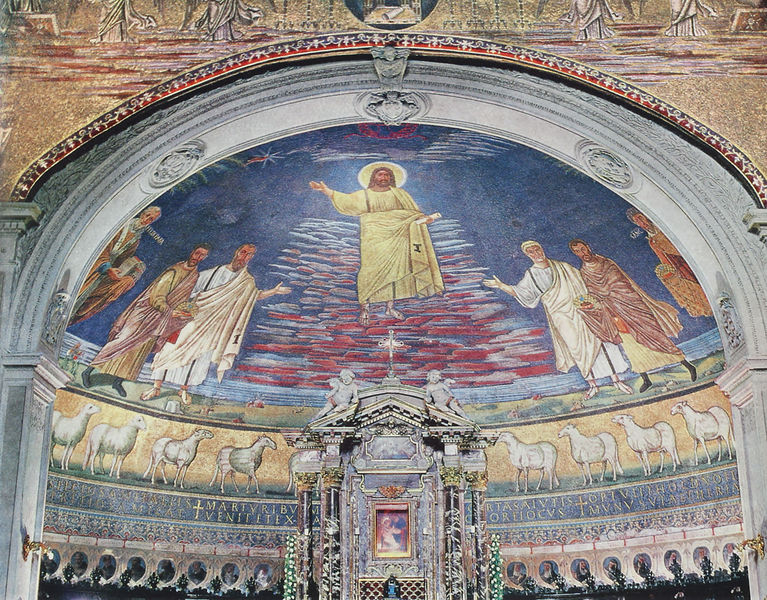
Titel: Apsismosaik
Standort: Rom, S. Cosma e Damiano (EU - I - Latium)
Schlagwörter: blau, himmel, umhang, wasser, säulen, weiss, gold, engel, bogen, figuren, kuppel, lamm, altar, rolle, heiligenschein, christus, jesus, segen, heilige, fresko, lämmer, schafe, petrus, latein, halbkuppel